Question: Does anyone know the best way to go about getting the mid-point of a pair of latitude and longitude points?
I mm using d3.js to draw points on a map and need to draw a curved line between two points, so I need to create a mid point to draw a curve in the lines.
Please see image below for a better understanding of what I am trying to do:

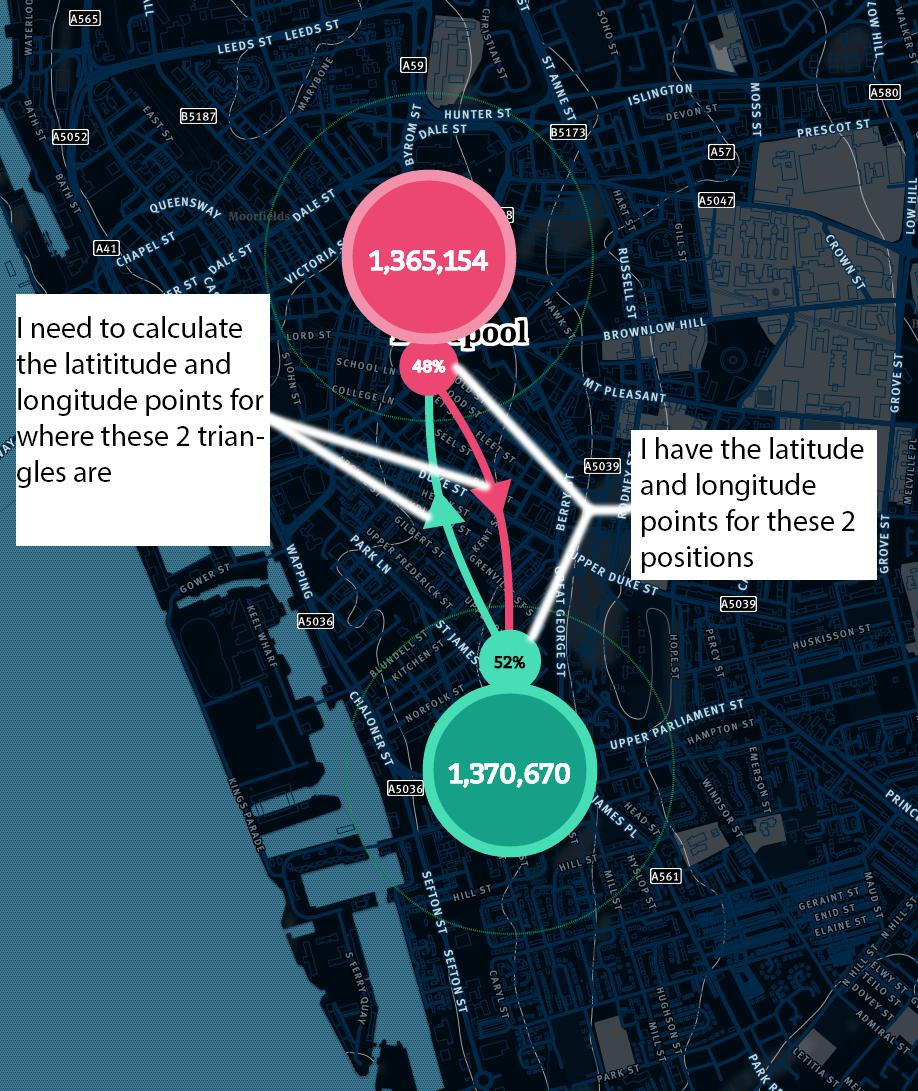
Answer: Apologies for the long script - it just seemed fun to draw stuff :-). I've marked off sections that are not required
'''
// your latitude / longitude
var co2 = [70, 48];
var co1 = [-70, -28];
// NOT REQUIRED
var ctx = document.getElementById("myChart").getContext("2d");
function drawPoint(color, point) {
ctx.fillStyle = color;
ctx.beginPath();
ctx.arc(point.x, point.y, 5, 0, 2 * Math.PI, false);
ctx.fill();
}
function drawCircle(point, r) {
ctx.strokeStyle = 'gray';
ctx.setLineDash([5, 5]);
ctx.beginPath();
ctx.arc(point.x, point.y, r, 0, 2 * Math.PI, false);
ctx.stroke();
}
// REQUIRED
// convert to cartesian
var projection = d3.geo.equirectangular()
var cot1 = projection(co1);
var cot2 = projection(co2);
var p0 = { x: cot1[0], y: cot1[1] };
var p1 = { x: cot2[0], y: cot2[1] };
// NOT REQUIRED
drawPoint('green', p0);
drawPoint('green', p1);
// REQUIRED
function dfn(p0, p1) {
return Math.pow(Math.pow(p0.x - p1.x, 2) + Math.pow(p0.y - p1.y, 2), 0.5);
}
// from http://math.stackexchange.com/a/87374
var d = dfn(p0, p1);
var m = {
x: (p0.x + p1.x) / 2,
y: (p0.y + p1.y) / 2,
}
var u = (p1.x - p0.x) / d
var v = (p1.y - p0.y) / d;
// increase 1, if you want a larger curvature
var r = d * 1;
var h = Math.pow(Math.pow(r, 2) - Math.pow(d, 2) / 4, 0.5);
// 2 possible centers
var c1 = {
x: m.x - h * v,
y: m.y + h * u
}
var c2 = {
x: m.x + h * v,
y: m.y - h * u
}
// NOT REQUIRED
drawPoint('gray', c1)
drawPoint('gray', c2)
drawCircle(c1, r)
drawCircle(c2, r)
// REQUIRED
// from http://math.stackexchange.com/a/919423
function mfn(p0, p1, c) {
// the -c1 is for moving the center to 0 and back again
var mt1 = {
x: r * (p0.x + p1.x - c.x * 2) / Math.pow(Math.pow(p0.x + p1.x - c.x * 2, 2) + Math.pow(p0.y + p1.y - c.y * 2, 2), 0.5)
};
mt1.y = (p0.y + p1.y - c.y * 2) / (p0.x + p1.x - c.x * 2) * mt1.x;
var ma = {
x: mt1.x + c.x,
y: mt1.y + c.y,
}
var mb = {
x: -mt1.x + c.x,
y: -mt1.y + c.y,
}
return (dfn(ma, p0) < dfn(mb, p0)) ? ma : mb;
}
var m1 = mfn(p0, p1, c1);
var m2 = mfn(p0, p1, c2);
var mo1 = projection.invert([m1.x, m1.y]);
var mo2 = projection.invert([m2.x, m2.y]);
// NOT REQUIRED
drawPoint('blue', m1);
drawPoint('blue', m2);
// your final output (in lat long)
console.log(mo1);
console.log(mo2);
'''
---
Fiddle - <URL>
---

---
And here's just the relevant portion (most of it is just copy-pasta from the beginning of this answer)
'''
var Q31428016 = (function () {
// adjust curvature
var CURVATURE = 1;
// project to convert from lat / long to cartesian
var projection = d3.geo.equirectangular();
// distance between p0 and p1
function dfn(p0, p1) {
return Math.pow(Math.pow(p0.x - p1.x, 2) + Math.pow(p0.y - p1.y, 2), 0.5);
}
// mid point between p0 and p1
function cfn(p0, p1) {
return {
x: (p0.x + p1.x) / 2,
y: (p0.y + p1.y) / 2,
}
}
// get arc midpoint given end points, center and radius - http://math.stackexchange.com/a/919423
function mfn(p0, p1, c, r) {
var m = cfn(p0, p1);
// the -c1 is for moving the center to 0 and back again
var mt1 = {
x: r * (m.x - c.x) / Math.pow(Math.pow(m.x - c.x, 2) + Math.pow(m.y - c.y, 2), 0.5)
};
mt1.y = (m.y - c.y) / (m.x - c.x) * mt1.x;
var ma = {
x: mt1.x + c.x,
y: mt1.y + c.y,
}
var mb = {
x: -mt1.x + c.x,
y: -mt1.y + c.y,
}
return (dfn(ma, p0) < dfn(mb, p0)) ? ma : mb;
}
var Q31428016 = {};
Q31428016.convert = function (co1, co2) {
// convert to cartesian
var cot1 = projection(co1);
var cot2 = projection(co2);
var p0 = { x: cot1[0], y: cot1[1] };
var p1 = { x: cot2[0], y: cot2[1] };
// get center - http://math.stackexchange.com/a/87374
var d = dfn(p0, p1);
var m = cfn(p0, p1);
var u = (p1.x - p0.x) / d
var v = (p1.y - p0.y) / d;
var r = d * CURVATURE;
var h = Math.pow(Math.pow(r, 2) - Math.pow(d, 2) / 4, 0.5);
// 2 possible centers
var c1 = {
x: m.x - h * v,
y: m.y + h * u
}
var c2 = {
x: m.x + h * v,
y: m.y - h * u
}
// get arc midpoints
var m1 = mfn(p0, p1, c1, r);
var m2 = mfn(p0, p1, c2, r);
// convert back to lat / long
var mo1 = projection.invert([m1.x, m1.y]);
var mo2 = projection.invert([m2.x, m2.y]);
return [mo1, mo2]
}
return Q31428016;
})();
// your latitude / longitude
var co1 = [-70, -28];
var co2 = [70, 48];
var mo = Q31428016.convert(co1, co2)
// your output
console.log(mo[0]);
console.log(mo[1]);
'''